Field crop: maize
Growth stage: 2
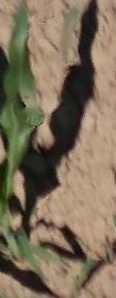
Species: maize